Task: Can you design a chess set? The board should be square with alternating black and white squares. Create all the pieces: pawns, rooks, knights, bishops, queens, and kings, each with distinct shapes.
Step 3374:
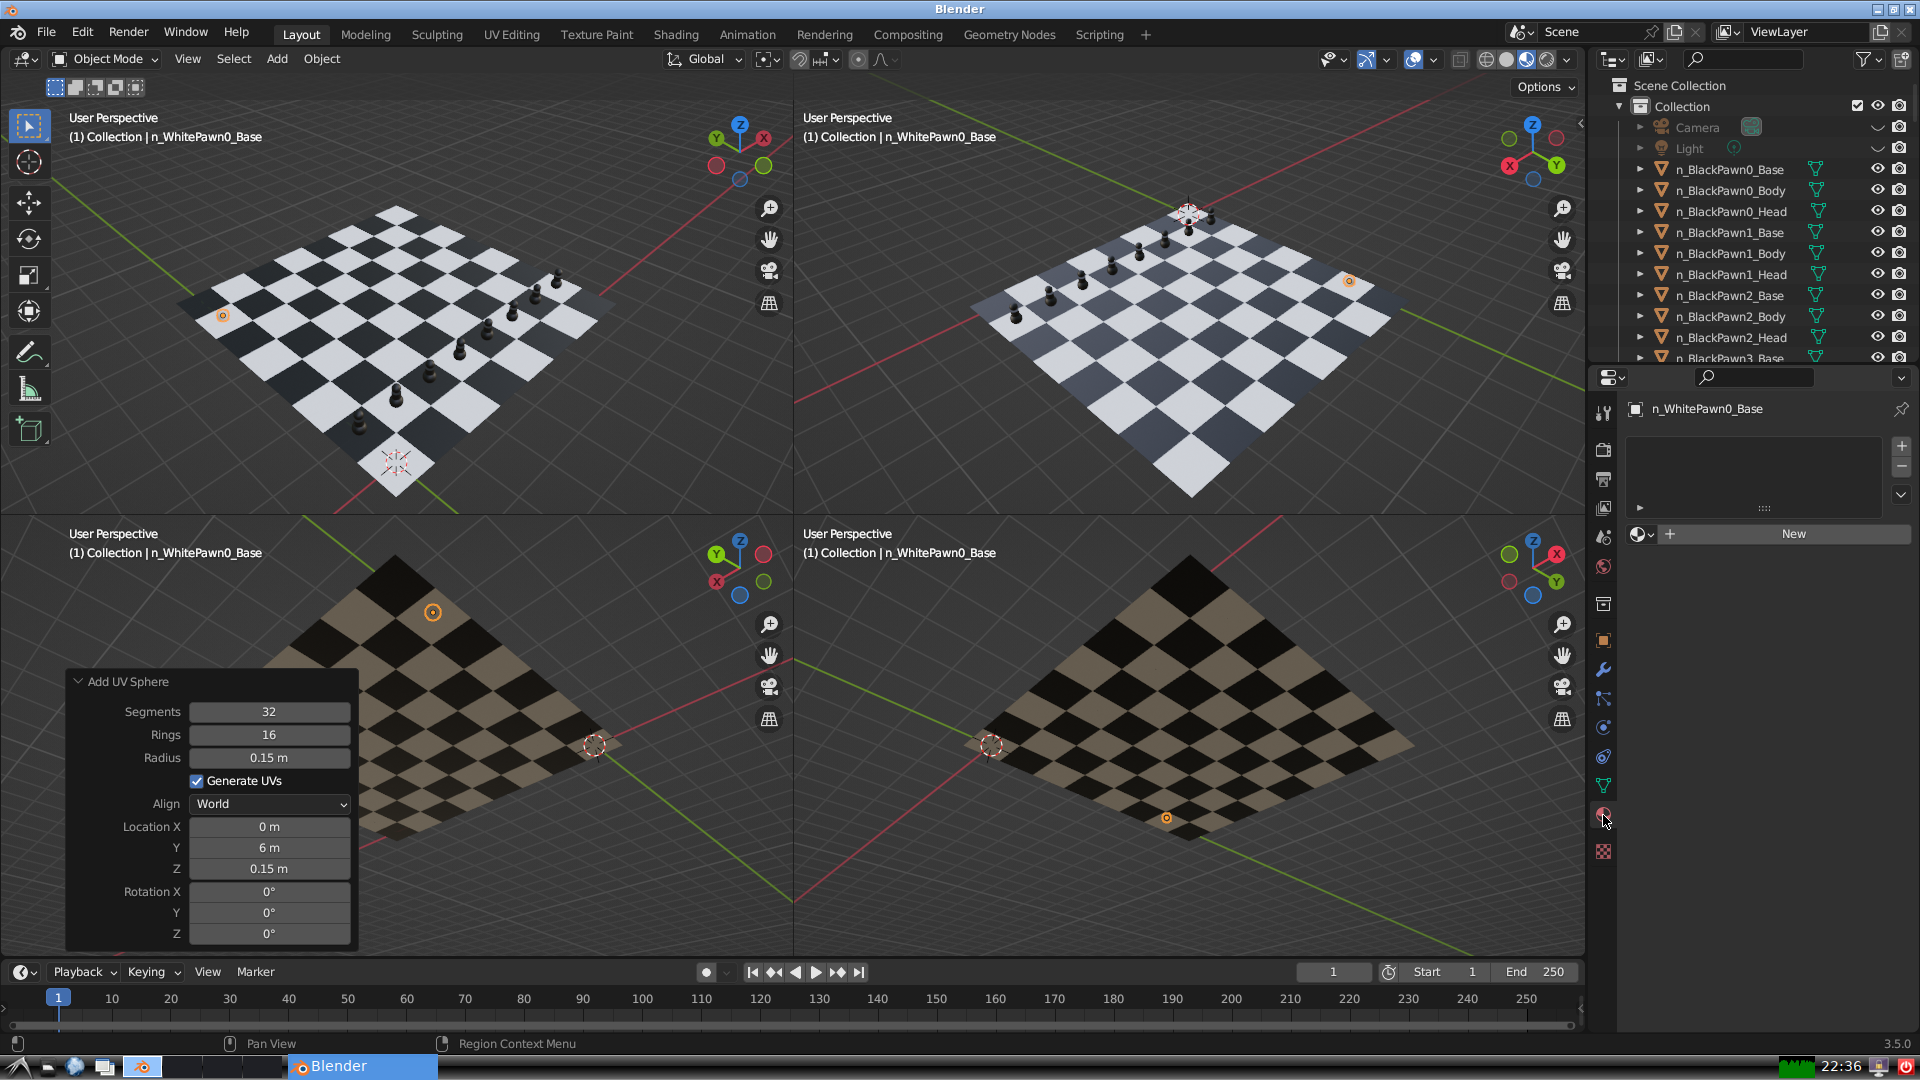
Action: {"mouse_move": [1636, 534]}